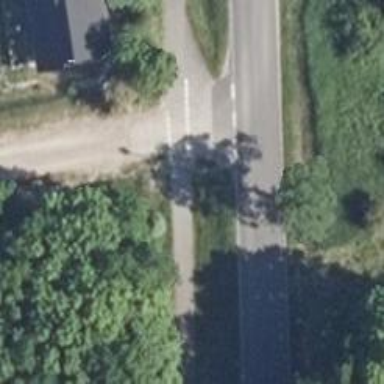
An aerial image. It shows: Road with "give way" sign.